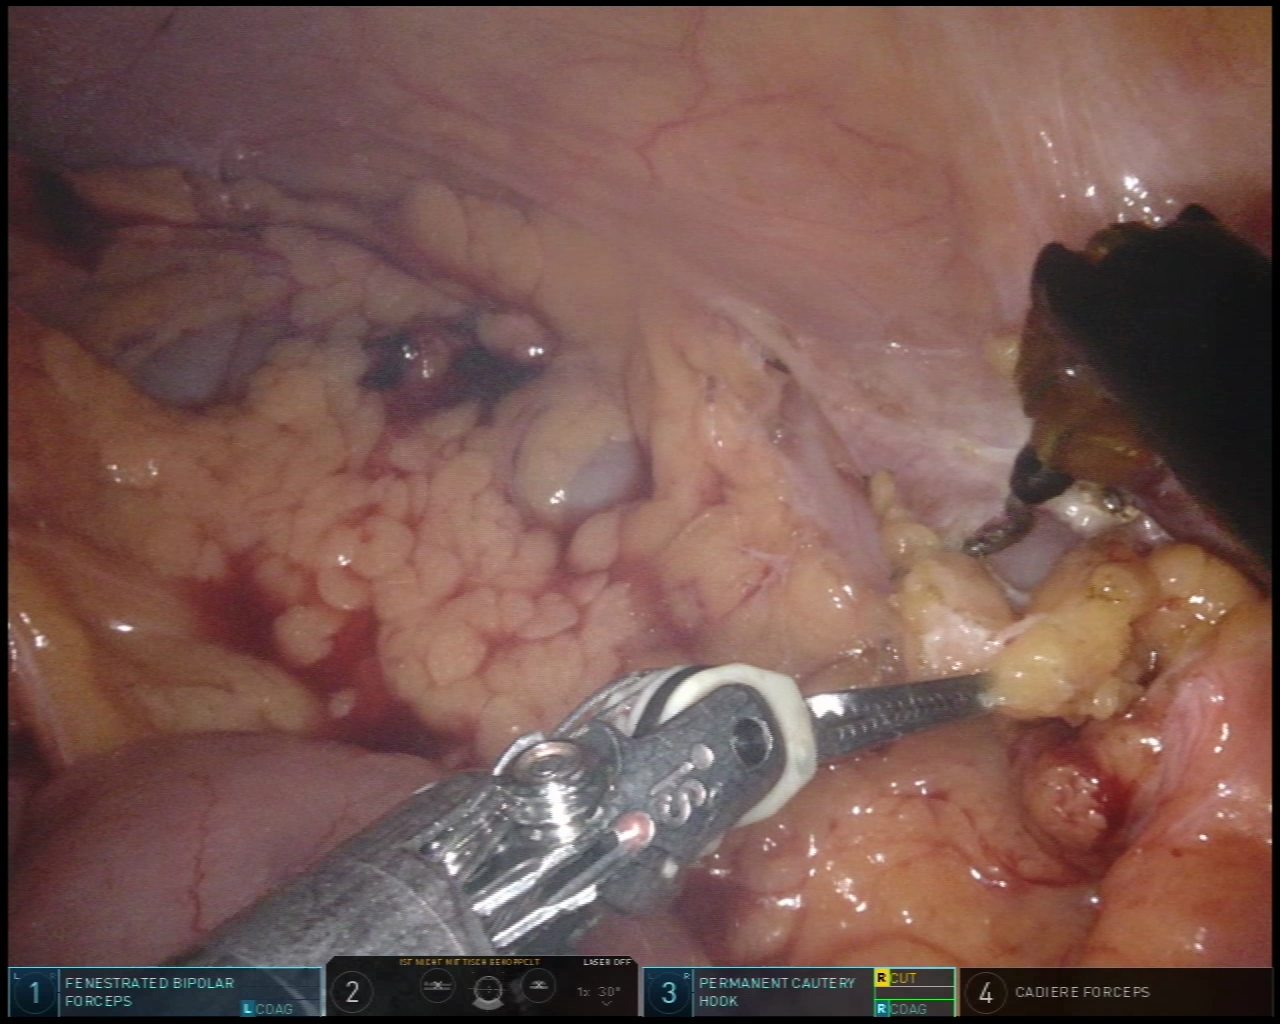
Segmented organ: colon
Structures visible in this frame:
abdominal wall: yes
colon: yes
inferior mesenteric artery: no
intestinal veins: no
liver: no
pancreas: no
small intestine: yes
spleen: no
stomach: no
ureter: no
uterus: no
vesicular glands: no